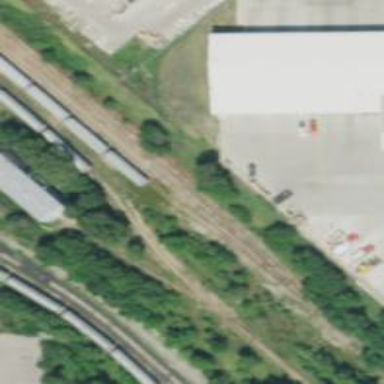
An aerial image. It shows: Wedge is used for the railway derail.